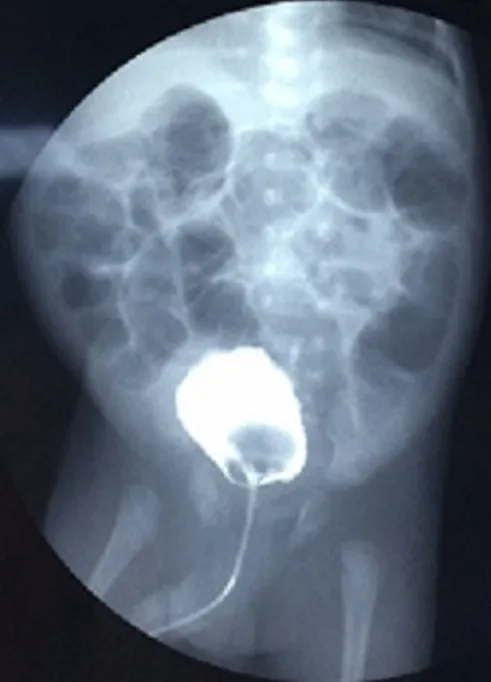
Voiding cystourethrogram.
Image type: radiology (x_ray)